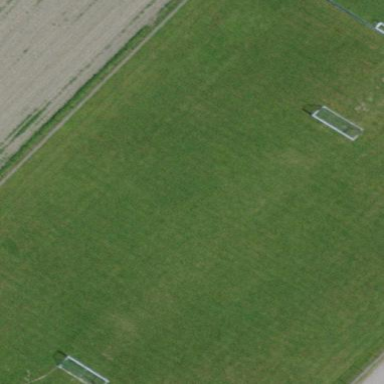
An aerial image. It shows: Soccer pitch for leisureland activities.